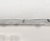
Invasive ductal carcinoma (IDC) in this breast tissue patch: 0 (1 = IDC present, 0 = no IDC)